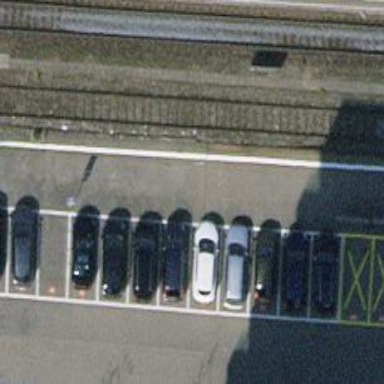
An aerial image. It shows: Street-side parking area.